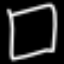
Label: square